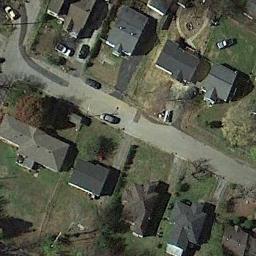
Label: medium_residential